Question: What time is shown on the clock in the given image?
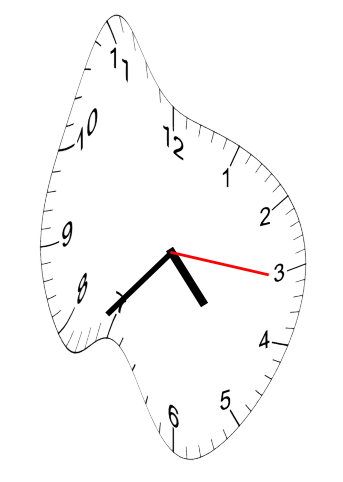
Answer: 04:37:16